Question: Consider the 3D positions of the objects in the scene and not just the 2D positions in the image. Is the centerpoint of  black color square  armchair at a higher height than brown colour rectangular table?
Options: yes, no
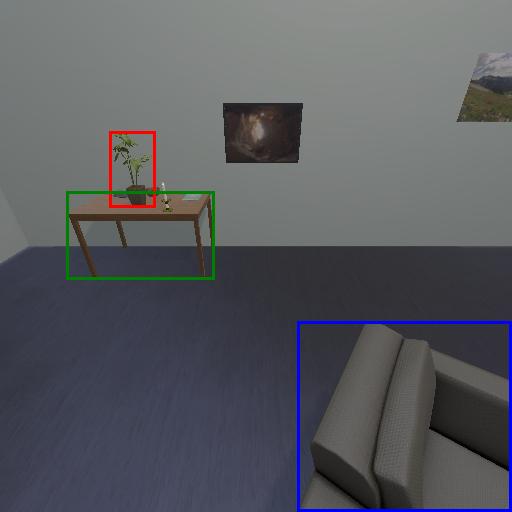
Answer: yes